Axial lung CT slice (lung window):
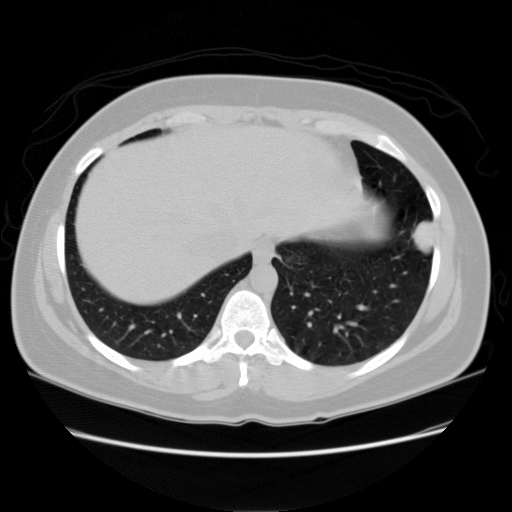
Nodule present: yes
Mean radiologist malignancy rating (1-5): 4.25